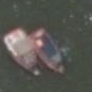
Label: civil